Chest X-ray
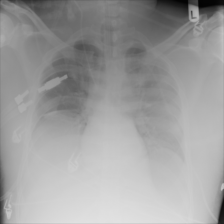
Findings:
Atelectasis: negative
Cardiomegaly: negative
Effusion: negative
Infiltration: negative
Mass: negative
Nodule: negative
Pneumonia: negative
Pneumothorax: negative
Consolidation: negative
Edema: negative
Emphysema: negative
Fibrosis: negative
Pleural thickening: negative
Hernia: negative